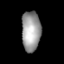
Tissue: lung
Cell type: T cells
Senescence score: 0.2007
Nuclear area (px): 742
Mean DAPI intensity: 156.9